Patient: sex M, age 37
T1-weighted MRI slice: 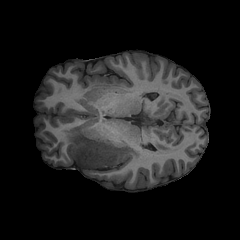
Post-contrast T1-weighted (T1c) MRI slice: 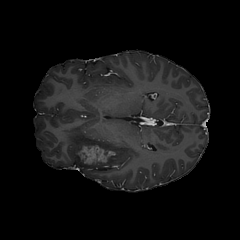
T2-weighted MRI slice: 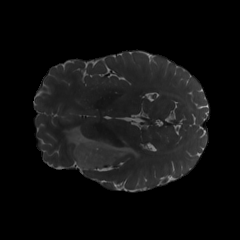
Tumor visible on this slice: yes
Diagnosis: Astrocytoma, IDH-mutant
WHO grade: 4